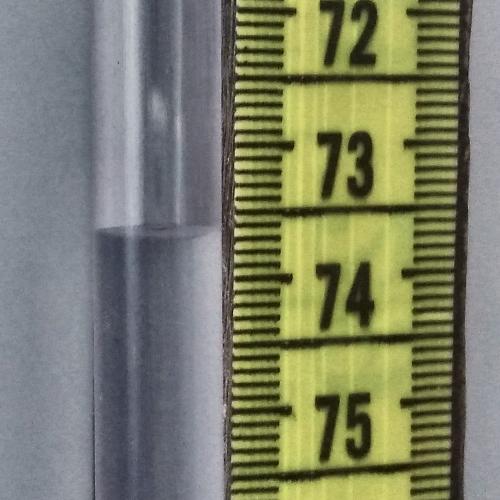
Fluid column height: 73.6 cm